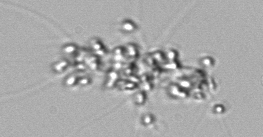
Label: Chaetoceros_didymus_TAG_external_flagellate